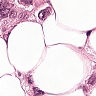
Metastatic tissue present: yes